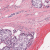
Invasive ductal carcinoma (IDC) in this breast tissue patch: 0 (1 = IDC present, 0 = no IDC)